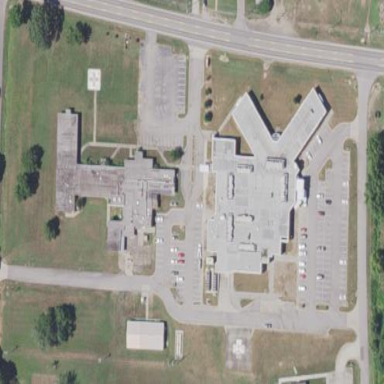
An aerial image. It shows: Healthcare facility identified as hospital.